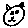
Label: cat